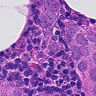
Metastatic tissue present: yes